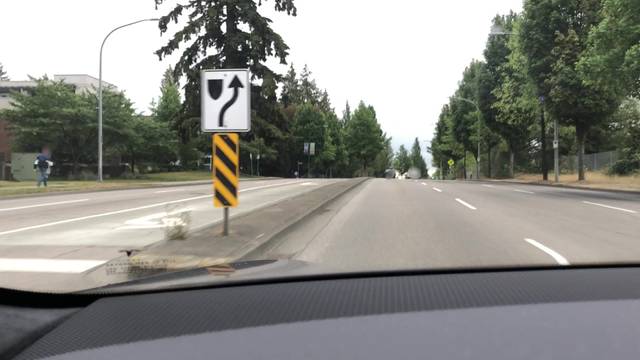
Region: Canada
Coordinates: 49.213, -122.958